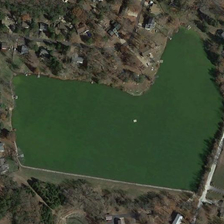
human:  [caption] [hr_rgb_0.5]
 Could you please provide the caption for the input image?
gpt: many trees were planted around the house .

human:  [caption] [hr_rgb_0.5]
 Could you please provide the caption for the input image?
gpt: there are many grey roofed houses near the pond .

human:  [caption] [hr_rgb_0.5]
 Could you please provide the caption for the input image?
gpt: many trees were planted around the house .

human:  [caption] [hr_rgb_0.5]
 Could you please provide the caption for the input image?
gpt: there are many grey roofed houses near the pond .

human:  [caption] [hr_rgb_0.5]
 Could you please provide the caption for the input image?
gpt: there are many grey roofed houses near the pond .